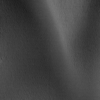
Label: not_dusty